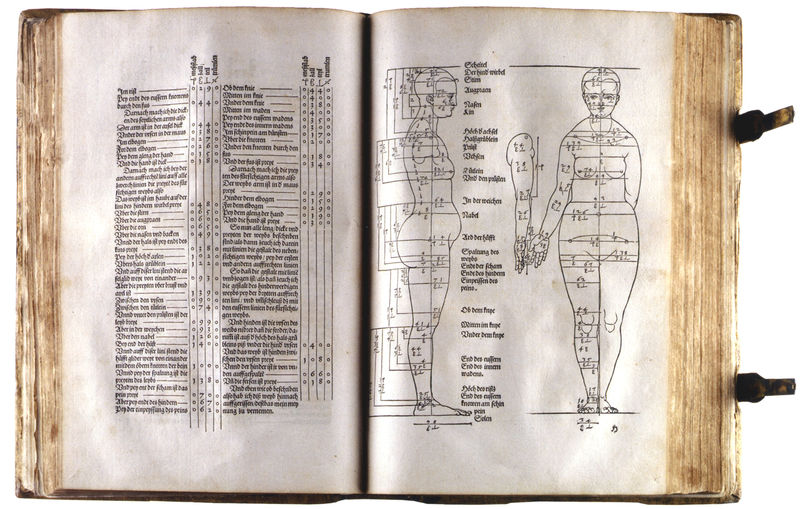
Titel: Seiten- und Vorderansicht einer Frau
Künstler: Albrecht Dürer
Standort: Schweinfurt
Institution: Sammlung-Otto-Schäfer-II
Schlagwörter: akt, hand, kopf, körper, mann, nackt, weiß, brust, busen, frau, grau, mund, nase, profil, rücken, schwarz, skizze, zeichnung, beige, masse, anatomie, arm, arme, augen, gesicht, mensch, stehen, bild, figur, frontal, ohren, renaissance, kinder, beine, bein, brüste, schrift, seitlich, papier, grafik, linien, spalten, riemen, zahlen, ziffern, seitenansicht, deutsch, bauch, ad, knie, hüften, buch, linie, wirbelsäule, druck, schnitt, seite, illustration, text, beschriftung, arzt, medizin, schema, buchdruck, studien, goldschnitt, seiten, leib, scharnier, dürer, skizzen, fraktur, beschreibung, tabelle, legende, traktat, latein, beschriftet, messungen, massangaben, maß, körperteile, vermessung, albrecht, albrecht dürer, biologie, körperbau, doppelseite, spalte, verso, kniescheibe, lehrbuch, begriffe, agnes, akupunktur, skelet, proportionslehre, schemata, bemaßung, lehrtafel, recto, augenn, biologiebuch, proportionssrudien, 1531, altes buch, richtstab, albrehct, buchprojekt, druckprivileg